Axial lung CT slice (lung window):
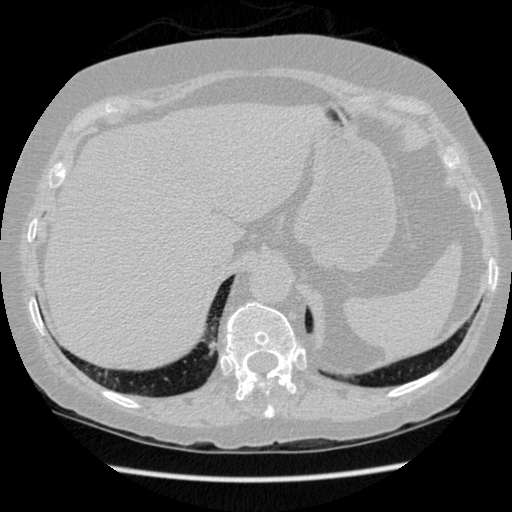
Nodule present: no